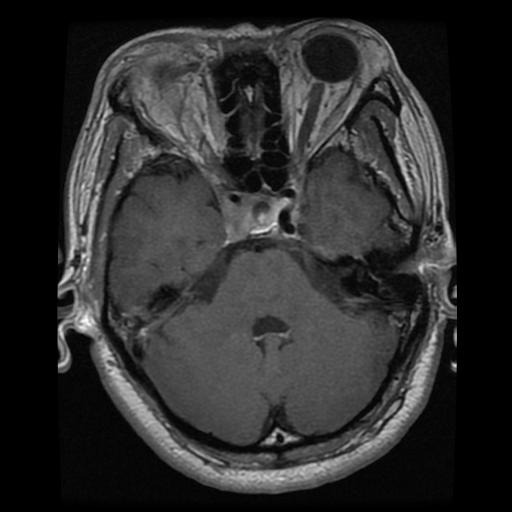
Label: pituitary